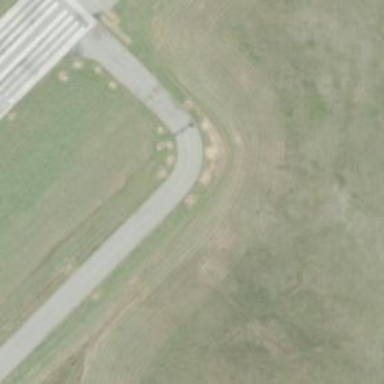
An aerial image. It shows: Image of taxiway at airport.